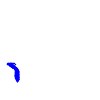
Particle: electron